Question: I'm trying to create a hover panel effect which will pop out to the left but I'm having a few troubles with it. I've attached an image of the effect I'm trying to make.

There is an example of what I'm trying to make over on CodePen. Check it out:
<URL>
I must be having a total mental block today because I simply cannot figure this out. My aim is to do this without javascript, as a CSS-only thing.
1. After hovering (returning to it's supposed default state) items disappear in IE.
2. The hovered 'pop out' forces a horizontal scrollbar to appear.
Can some kind and ninja-like HTML/CSS genius lend a hand?
Thanks,
Adam.
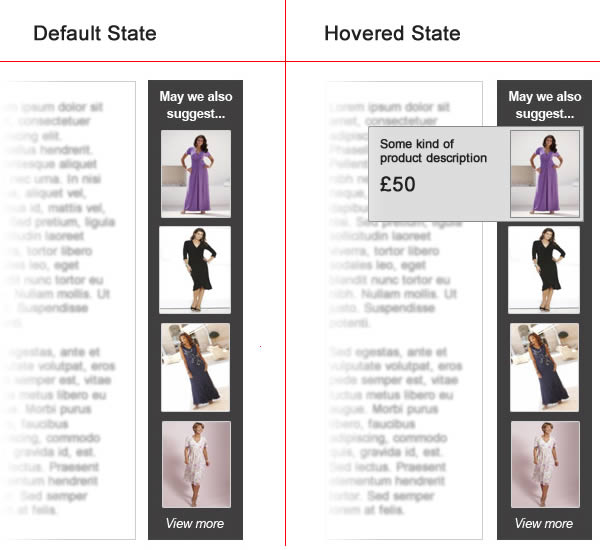
Answer: Here is what you want:
'''
/* Galerie */
.galerie { float:right; height:440px; width:160px; padding:10px;
background-color:grey; }
/* Content boxes here */
.cont { float:right; height:130px; width:150px; padding:4px; margin-top:4px;
background-color:grey; border:1px solid #000; border-radius:16px 16px 16px 16px; }
/* Dont display the text until hover */
.txt { float:left; width:53%; display:none; }
/* There is 4px padding between img and content div so for a fitting look
radius of image should be 16 - 4 = 12px */
.pic { float:right; display:block; }
.pic img { height:130px; width:150px; border-radius:12px 12px 12px 12px; }
/* On Hover */
.cont:hover { width:320px; background-color:white; }
.cont:hover .txt { display:block; }
'''
'''
<div class="galerie">
<div class="cont">
<div class="pic"><img src="http://image.shutterstock.com/display_pic_with_logo/1<PHONE>,<PHONE>,1/stock-photo-team-work-ants-constructing-bridge-80955316.jpg"></div>
<div class="txt">
This is the text of content
and some more text to see
and a little more text..
</div>
</div>
<div class="cont">
<div class="pic"><img src="http://image.shutterstock.com/display_pic_with_logo/51333/51333,<PHONE>,1/stock-photo-young-puppy-listening-to-music-on-headphones-<PHONE>.jpg"></div>
<div class="txt">
This is the text of content
and some more text to see
and a little more text..
</div>
</div>
<div class="cont">
<div class="pic"><img src="http://image.shutterstock.com/display_pic_with_logo/57421/57421,<PHONE>,1/stock-photo-four-penguins-in-antarctica-<PHONE>.jpg"></div>
<div class="txt">
This is the text of content
and some more text to see
and a little more text..
</div>
</div>
</div>
'''
edit: new fiddle link added..
<URL>
you can turn those content divs into links if you want.